Question: I need to post data with files but I face this problem - all data is null.

It works when I use postman:
<URL>
My post function in ASP.NET Core Web API:
'''
public async Task<ActionResult<Category>> PostCategory([FromForm]CategoryViewModel model)
{
Category category = new Category()
{
Brief = model.Brief,
Color = model.Color,
IsDraft = model.IsDraft,
Name = model.Name,
Priority = model.Priority,
Update = DateTime.Now
};
if (model.Files != null)
{
category.IconUrl = ApplicationManager.UploadFiles(model.Files, "content/category")[0];
}
_context.Categories.Add(category);
await _context.SaveChangesAsync();
return CreatedAtAction("GetCategory", new { id = category.Id }, category);
}
'''
My post function in ASP.NET Core MVC:
'''
private ApiClient _client;
_client = new ApiClient(new Uri("https:localhost:55436/api/"));
public async Task<IActionResult> Create([FromForm]CategoryViewModel category)
{
var uri = new Uri(_appSettings.WebApiBaseUrl + "Categories");
var response = await _client.PostAsync<Category, CategoryViewModel>(uri, category);
return RedirectToAction("index");
}
'''
My 'ApiClient' class:
'''
public partial class ApiClient
{
private readonly HttpClient _httpClient;
private Uri BaseEndpoint { get; set; }
public ApiClient(Uri baseEndpoint)
{
if (baseEndpoint == null)
{
throw new ArgumentNullException("baseEndpoint");
}
BaseEndpoint = baseEndpoint;
_httpClient = new HttpClient();
}
/// <summary>
/// Common method for making GET calls
/// </summary>
public async Task<T> GetAsync<T>(Uri requestUrl)
{
addHeaders();
var response = await _httpClient.GetAsync(requestUrl, HttpCompletionOption.ResponseHeadersRead);
response.EnsureSuccessStatusCode();
var data = await response.Content.ReadAsStringAsync();
return JsonConvert.DeserializeObject<T>(data);
}
public async Task<HttpResponseMessage> PostStreamAsync(Uri requestUrl, object content)
{
using (var client = new HttpClient())
using (var request = new HttpRequestMessage(HttpMethod.Post, requestUrl))
using (var httpContent = CreateHttpContentForStream(content))
{
request.Content = httpContent;
using (var response = await client
.SendAsync(request, HttpCompletionOption.ResponseHeadersRead)
.ConfigureAwait(false))
{
response.EnsureSuccessStatusCode();
return response;
}
}
}
public async Task<HttpResponseMessage> PostBasicAsync(Uri requestUrl, object content)
{
using (var client = new HttpClient())
using (var request = new HttpRequestMessage(HttpMethod.Post, requestUrl))
{
var json = JsonConvert.SerializeObject(content);
using (var stringContent = new StringContent(json, Encoding.UTF8, "application/json"))
{
request.Content = stringContent;
using (var response = await client.SendAsync(request, HttpCompletionOption.ResponseHeadersRead)
.ConfigureAwait(false))
{
response.EnsureSuccessStatusCode();
return response;
}
}
}
}
public static void SerializeJsonIntoStream(object value, Stream stream)
{
using (var sw = new StreamWriter(stream, new UTF8Encoding(false), 1024, true))
using (var jtw = new JsonTextWriter(sw) { Formatting = Formatting.None })
{
var js = new JsonSerializer();
js.Serialize(jtw, value);
jtw.Flush();
}
}
private static HttpContent CreateHttpContentForStream<T>(T content)
{
HttpContent httpContent = null;
if (content != null)
{
var ms = new MemoryStream();
SerializeJsonIntoStream(content, ms);
ms.Seek(0, SeekOrigin.Begin);
httpContent = new StreamContent(ms);
httpContent.Headers.ContentType = new MediaTypeHeaderValue("application/json");
}
return httpContent;
}
/// <summary>
/// Common method for making POST calls
/// </summary>
public async Task<T> PostAsync<T>(Uri requestUrl, T content)
{
addHeaders();
var response = await _httpClient.PostAsync(requestUrl.ToString(), CreateHttpContent<T>(content));
response.EnsureSuccessStatusCode();
var data = await response.Content.ReadAsStringAsync();
return JsonConvert.DeserializeObject<T>(data);
}
public async Task<T1> PostAsync<T1, T2>(Uri requestUrl, T2 content)
{
addHeaders();
var response = await _httpClient.PostAsync(requestUrl.ToString(), CreateHttpContent<T2>(content));
response.EnsureSuccessStatusCode();
var data = await response.Content.ReadAsStringAsync();
return JsonConvert.DeserializeObject<T1>(data);
}
public Uri CreateRequestUri(string relativePath, string queryString = "")
{
var endpoint = new Uri(BaseEndpoint, relativePath);
var uriBuilder = new UriBuilder(endpoint);
uriBuilder.Query = queryString;
return uriBuilder.Uri;
}
public HttpContent CreateHttpContent<T>(T content)
{
var json = JsonConvert.SerializeObject(content, MicrosoftDateFormatSettings);
var value = new StringContent(json, Encoding.UTF8, "application/json");
return value;
}
public static JsonSerializerSettings MicrosoftDateFormatSettings
{
get
{
return new JsonSerializerSettings
{
DateFormatHandling = DateFormatHandling.MicrosoftDateFormat
};
}
}
public void addHeaders()
{
_httpClient.DefaultRequestHeaders.Remove("userIP");
_httpClient.DefaultRequestHeaders.Add("userIP", "192.168.1.1");
}
}
'''
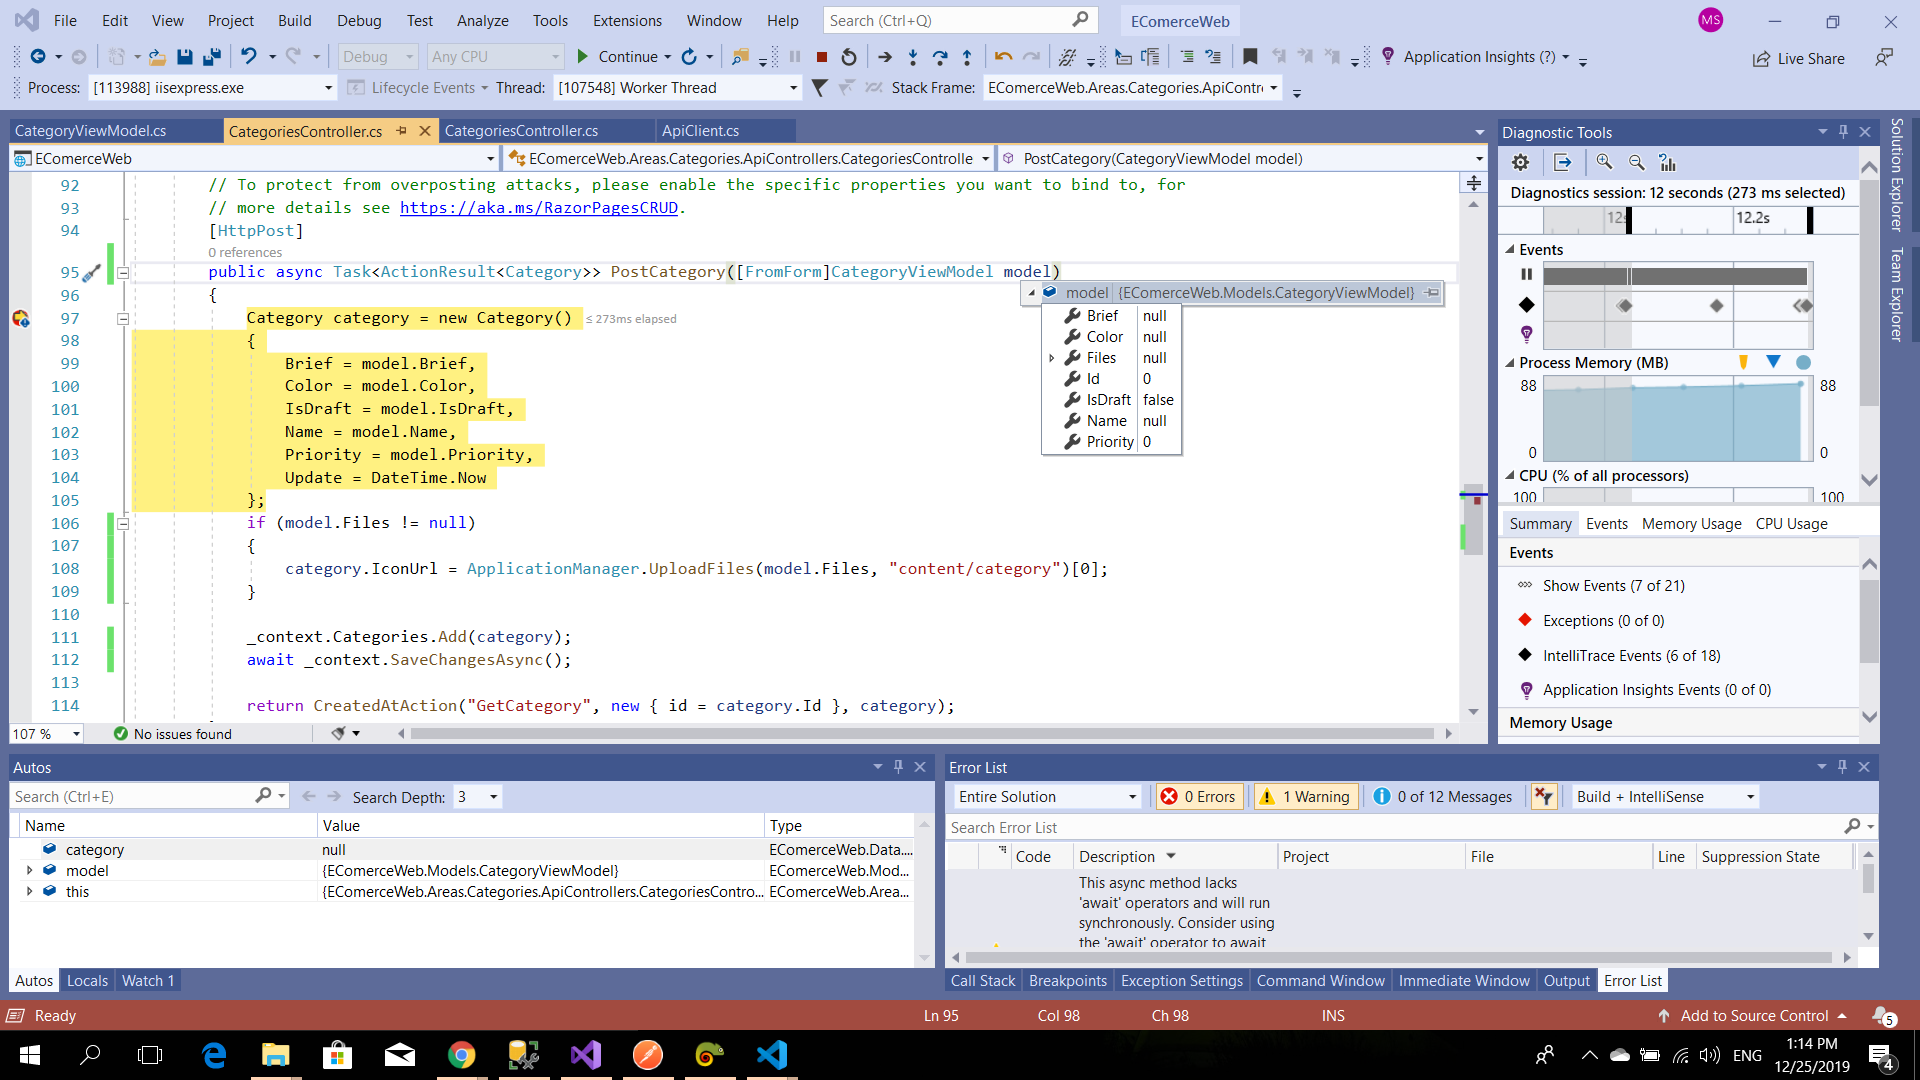
Answer: If you want to post the multipart/form-data using HttpClient, you should write a separate post method using 'MultipartFormDataContent' as HttpContent type as shown:
'''
public async Task<Category> PostCategoryAsync(Uri requestUrl, CategoryViewModel content)
{
addHeaders();
var response = new HttpResponseMessage();
var fileContent = new StreamContent(content.Files.OpenReadStream())
{
Headers =
{
ContentLength = content.Files.Length,
ContentType = new MediaTypeHeaderValue(content.Files.ContentType)
}
};
var formDataContent = new MultipartFormDataContent();
formDataContent.Add(fileContent, "Files", content.Files.FileName); // file
//other form inputs
formDataContent.Add(new StringContent(content.Name), "Name");
formDataContent.Add(new StringContent(content.Brief), "Brief");
formDataContent.Add(new StringContent(content.IsDraft.ToString()), "IsDraft");
formDataContent.Add(new StringContent(content.Color), "Color");
formDataContent.Add(new StringContent(content.Priority), "Priority");
response = await _httpClient.PostAsync(requestUrl.ToString(), formDataContent);
var data = await response.Content.ReadAsStringAsync();
response.EnsureSuccessStatusCode();
return JsonConvert.DeserializeObject<Category>(data);
}
'''
'''
var response = await _client.PostCategoryAsync(uri, category);
'''
<URL>